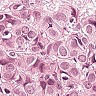
Metastatic tissue present: yes